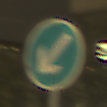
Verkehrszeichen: VorgeschriebeneVorbeifahrtLinks
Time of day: Night
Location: Outdoor (Urban)
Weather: Overcast
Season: NotSpecified
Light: Artificial